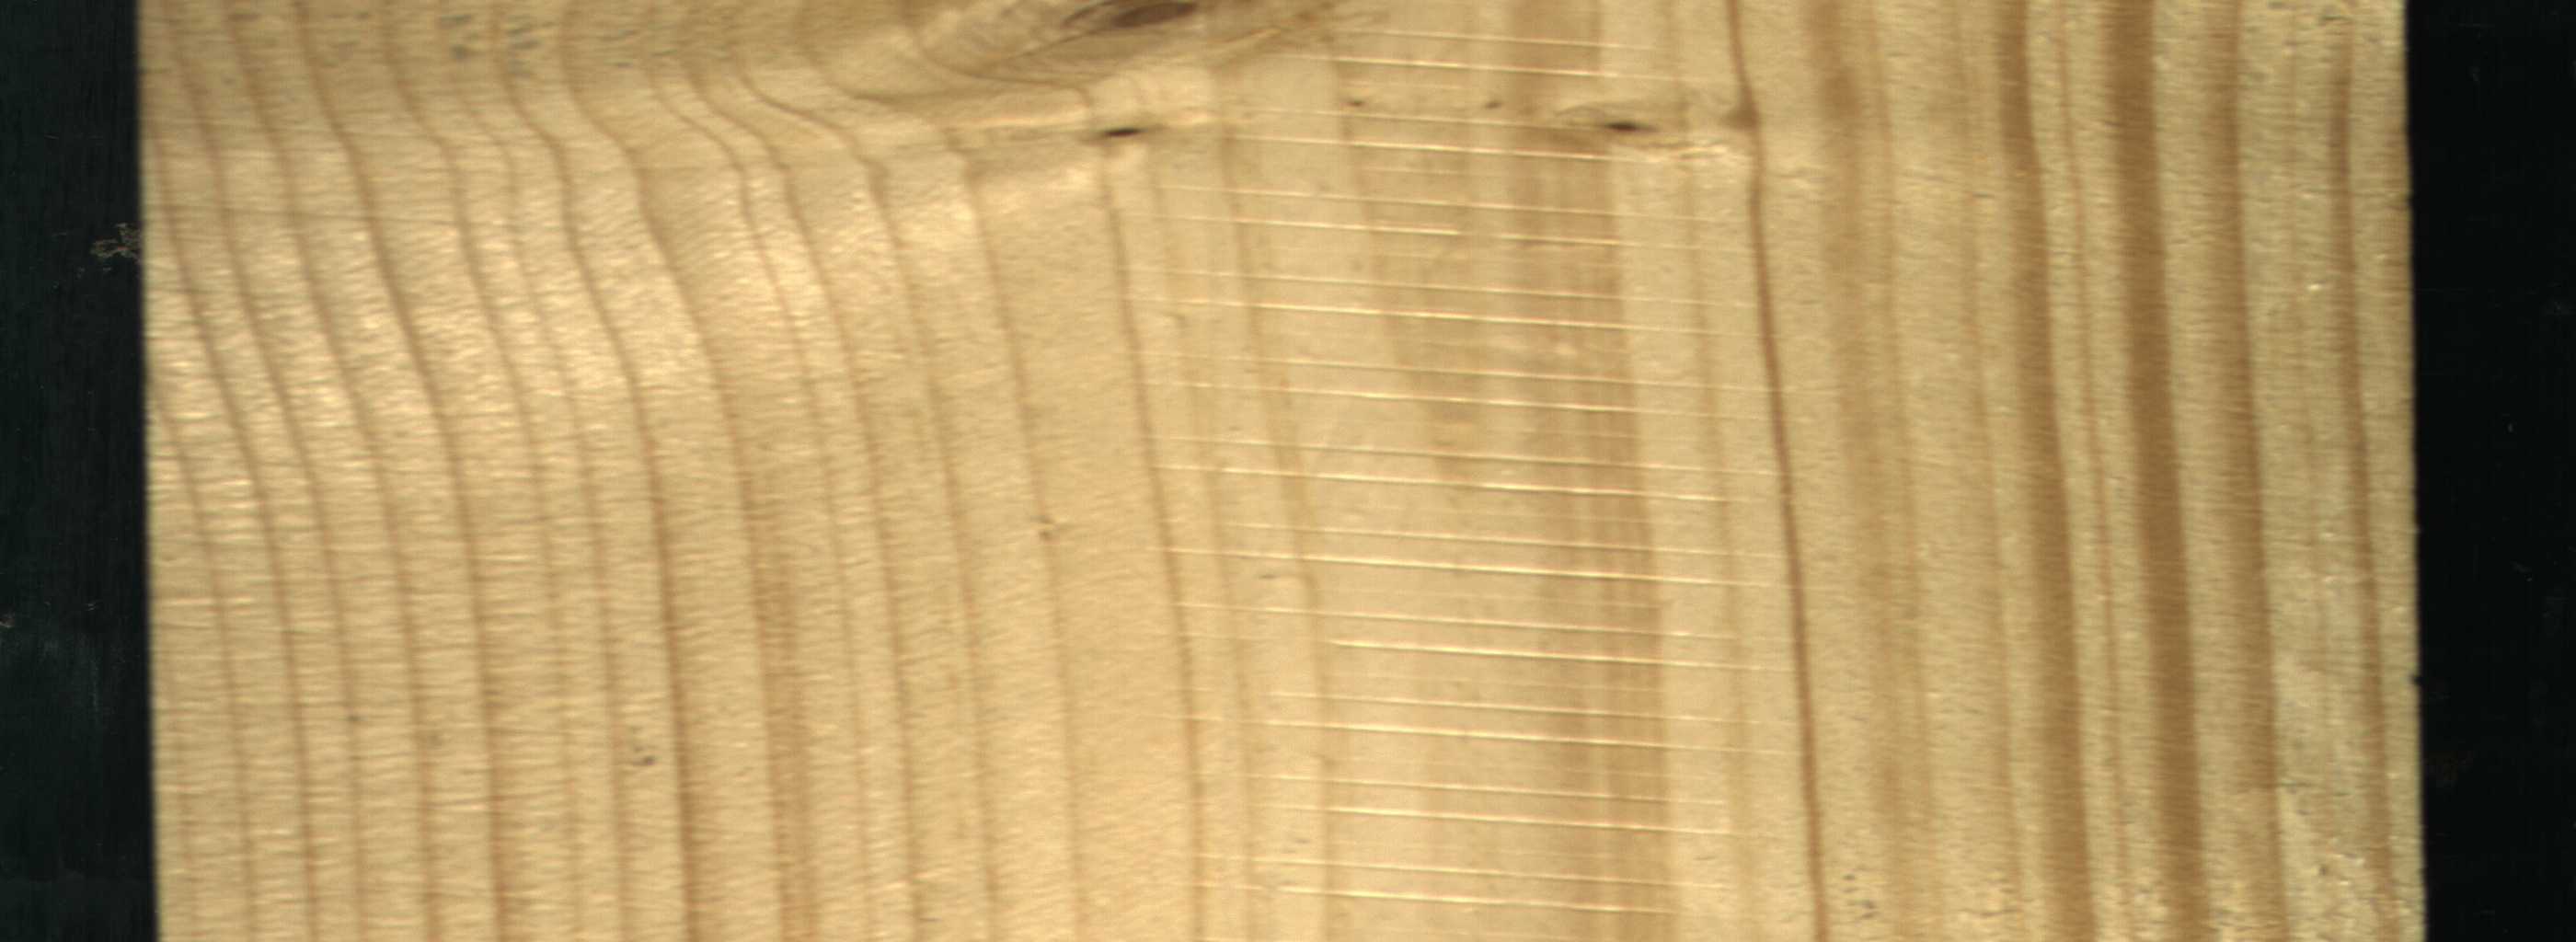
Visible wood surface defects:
Live_Knot
Live_Knot
Live_Knot